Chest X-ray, AP view. Patient: 70 years old, sex F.
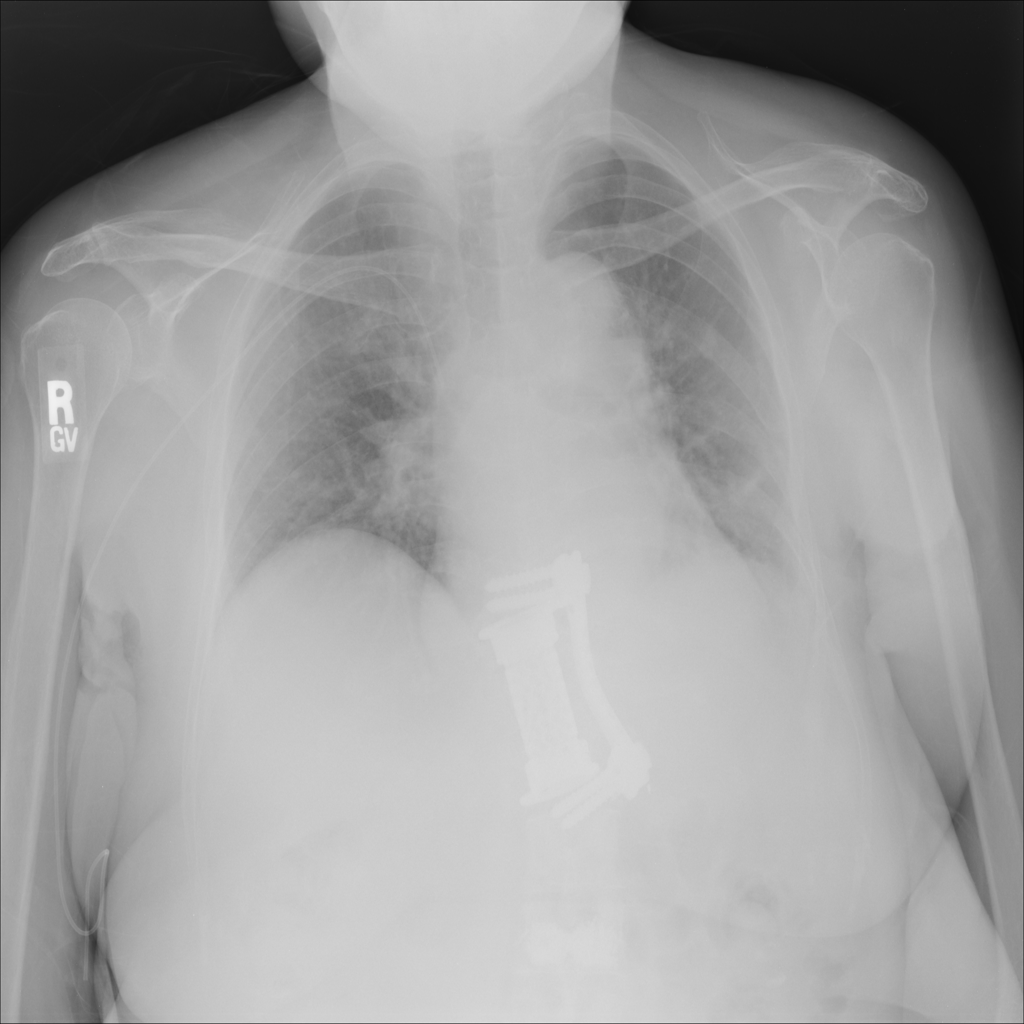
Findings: Atelectasis